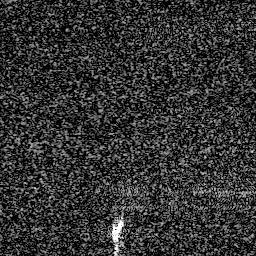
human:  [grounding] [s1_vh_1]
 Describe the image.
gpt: In the satellite image, there is  <ref>1 medium ship </ref> <box>[[42, 83, 49, 97, 0]]</box> located at bottom.